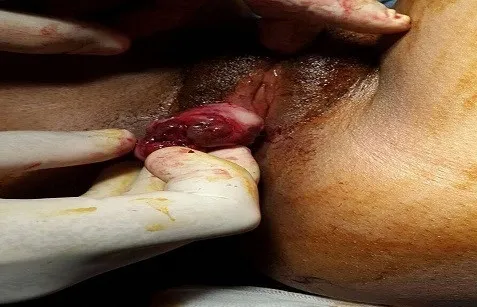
Aspect of the vulva mass at clinical examination.
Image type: medical_photograph (other_medical_photograph)